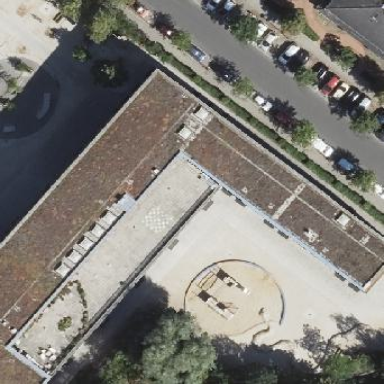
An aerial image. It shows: School building with flat roof.